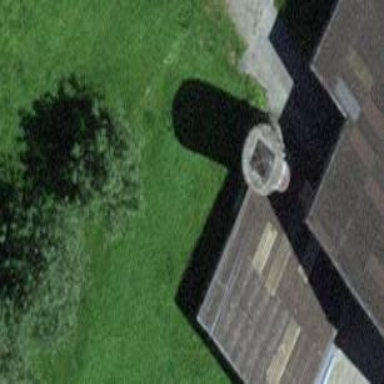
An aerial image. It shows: View of roof of building.